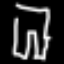
Label: pants